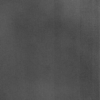
Label: dusty